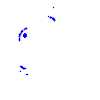
Particle: kaon